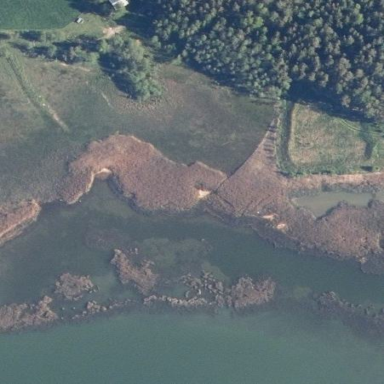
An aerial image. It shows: Reedbed in wetland area.